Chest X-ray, PA view. Patient: 26 years old, sex M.
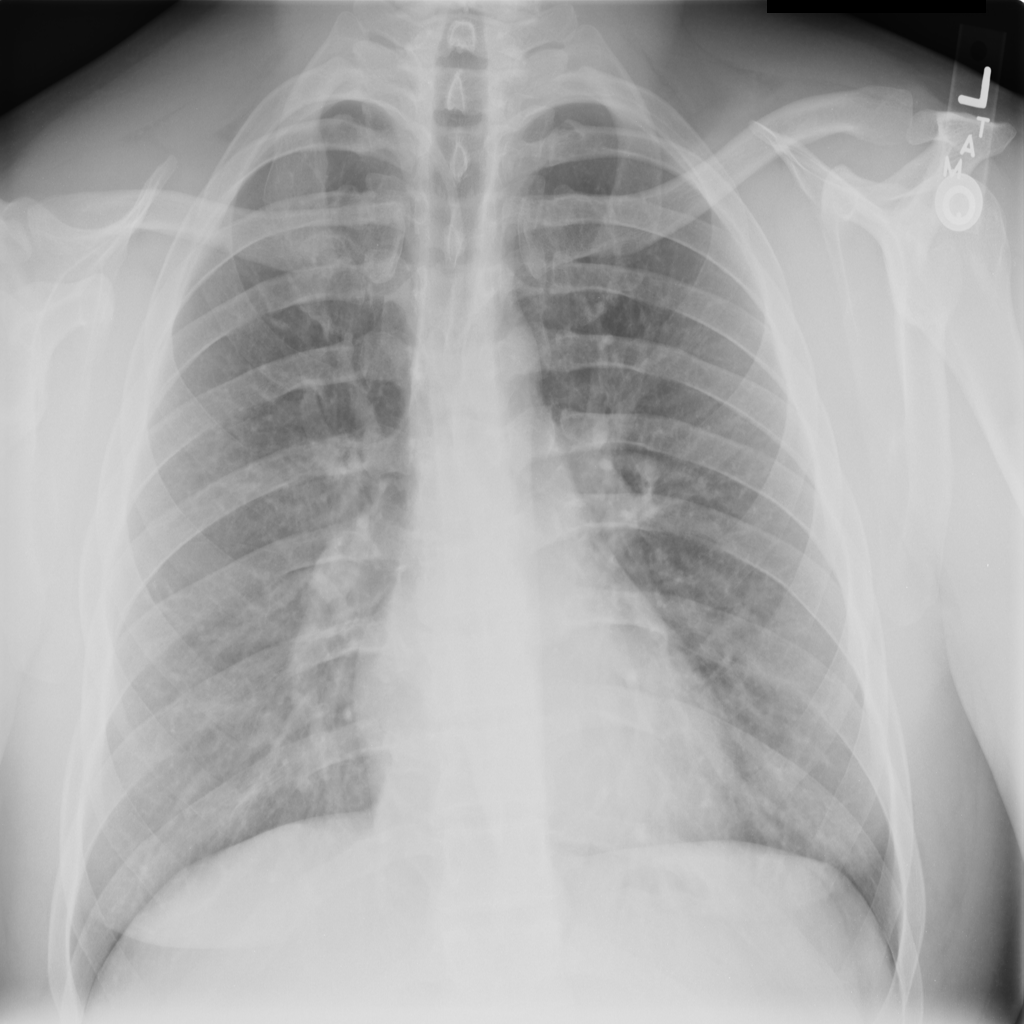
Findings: No Finding